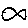
Label: fish